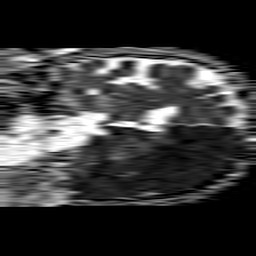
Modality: ADC
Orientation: coronal
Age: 60
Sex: male
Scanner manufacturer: philips
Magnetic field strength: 1.5 T
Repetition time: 4.6 s
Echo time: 0.08631 s